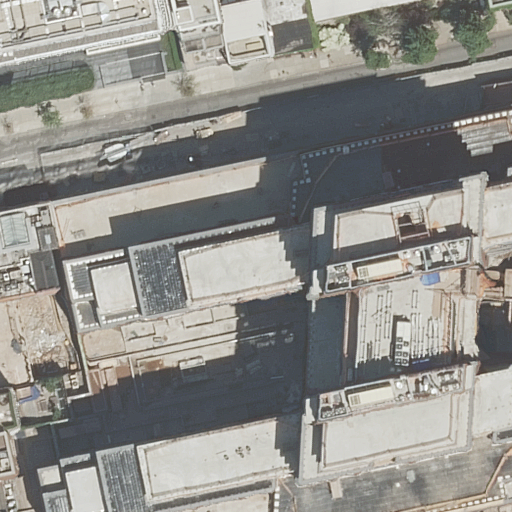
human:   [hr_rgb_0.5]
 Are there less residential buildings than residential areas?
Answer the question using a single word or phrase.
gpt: no

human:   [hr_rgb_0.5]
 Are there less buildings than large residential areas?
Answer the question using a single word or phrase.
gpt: no

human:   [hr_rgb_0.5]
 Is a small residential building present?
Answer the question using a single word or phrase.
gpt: yes

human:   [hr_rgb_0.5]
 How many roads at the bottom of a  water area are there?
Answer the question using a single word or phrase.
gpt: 0

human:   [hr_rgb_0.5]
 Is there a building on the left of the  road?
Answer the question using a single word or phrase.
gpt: yes

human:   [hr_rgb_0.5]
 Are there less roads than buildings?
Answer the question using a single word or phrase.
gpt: yes

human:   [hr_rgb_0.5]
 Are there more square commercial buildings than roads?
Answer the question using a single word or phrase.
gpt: no

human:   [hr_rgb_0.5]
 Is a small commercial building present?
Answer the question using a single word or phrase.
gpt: no

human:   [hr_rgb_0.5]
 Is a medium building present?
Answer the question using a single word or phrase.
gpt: yes

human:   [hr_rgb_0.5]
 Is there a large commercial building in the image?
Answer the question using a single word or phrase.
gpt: no

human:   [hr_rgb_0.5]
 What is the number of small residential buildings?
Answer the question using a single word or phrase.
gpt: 9

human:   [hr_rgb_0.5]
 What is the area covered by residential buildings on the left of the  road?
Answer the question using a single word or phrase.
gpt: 888m2

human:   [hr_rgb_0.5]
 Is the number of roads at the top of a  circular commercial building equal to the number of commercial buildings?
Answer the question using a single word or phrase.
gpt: yes

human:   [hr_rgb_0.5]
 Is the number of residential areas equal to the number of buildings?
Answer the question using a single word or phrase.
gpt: no

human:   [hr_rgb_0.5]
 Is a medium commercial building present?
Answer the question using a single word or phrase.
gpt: no

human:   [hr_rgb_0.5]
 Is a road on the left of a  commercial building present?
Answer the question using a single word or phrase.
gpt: no

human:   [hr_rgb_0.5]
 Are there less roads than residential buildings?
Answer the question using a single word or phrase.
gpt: yes

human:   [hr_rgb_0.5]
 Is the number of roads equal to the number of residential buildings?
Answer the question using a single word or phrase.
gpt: no

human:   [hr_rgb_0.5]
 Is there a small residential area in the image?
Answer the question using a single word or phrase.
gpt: no

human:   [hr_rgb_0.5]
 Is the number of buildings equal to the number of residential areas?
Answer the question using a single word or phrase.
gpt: no

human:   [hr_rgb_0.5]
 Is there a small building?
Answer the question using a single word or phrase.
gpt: yes

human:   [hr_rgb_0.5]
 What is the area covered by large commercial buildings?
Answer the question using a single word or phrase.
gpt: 0m2

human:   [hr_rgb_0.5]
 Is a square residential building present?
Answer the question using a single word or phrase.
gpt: no

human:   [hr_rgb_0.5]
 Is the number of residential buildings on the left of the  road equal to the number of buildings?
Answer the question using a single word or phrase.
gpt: no

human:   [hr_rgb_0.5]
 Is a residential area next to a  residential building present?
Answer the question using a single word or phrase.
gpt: yes

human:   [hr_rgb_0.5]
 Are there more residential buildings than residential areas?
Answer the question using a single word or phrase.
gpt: yes

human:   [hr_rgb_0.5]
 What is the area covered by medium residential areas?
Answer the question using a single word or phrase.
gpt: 0m2

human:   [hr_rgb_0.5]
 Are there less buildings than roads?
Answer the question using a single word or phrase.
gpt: no

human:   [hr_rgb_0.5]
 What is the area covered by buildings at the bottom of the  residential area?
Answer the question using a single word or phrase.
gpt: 0m2

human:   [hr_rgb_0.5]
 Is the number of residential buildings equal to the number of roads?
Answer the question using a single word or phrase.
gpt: no

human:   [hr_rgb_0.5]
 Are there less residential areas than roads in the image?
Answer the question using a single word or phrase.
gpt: no

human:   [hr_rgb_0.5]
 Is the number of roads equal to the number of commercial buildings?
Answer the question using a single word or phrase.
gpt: no

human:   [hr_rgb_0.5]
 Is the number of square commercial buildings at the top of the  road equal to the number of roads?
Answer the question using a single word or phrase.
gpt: no

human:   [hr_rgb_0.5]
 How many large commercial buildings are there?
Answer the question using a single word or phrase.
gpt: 0

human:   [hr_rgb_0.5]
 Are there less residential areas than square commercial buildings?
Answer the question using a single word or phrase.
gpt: no

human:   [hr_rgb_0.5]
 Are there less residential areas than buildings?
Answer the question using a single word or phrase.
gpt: yes